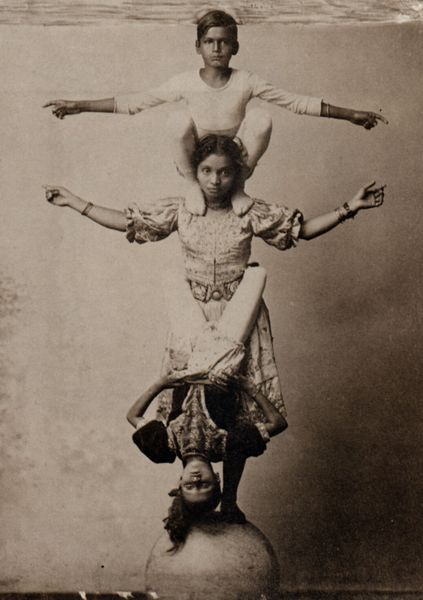
Titel: Mitglieder des Chateri Zirkus
Künstler: Raja Lala Deen Dayal
Schlagwörter: akt, fuß, kopf, mann, nackt, schatten, weiß, frauen, menschen, mädchen, braun, finger, frau, frisur, grau, haar, hintergrund, kleid, köpfe, mund, nase, schwarz, säule, gürtel, ball, rock, tanz, anzug, gesichter, hemd, hose, wand, arm, arme, augen, blicke, gesicht, ärmel, bild, gesten, hände, haare, kostüm, drei, familie, kind, frontal, ohren, puffärmel, schulter, schultern, kinder, beine, taille, bein, füße, schuhe, jungen, sepia, vorführung, treppe, zopf, sport, um 1900, junge, knie, foto, fotografie, oben, photographie, unten, strümpfe, hängen, zigeuner, orient, schwarz weiß, zirkus, kugel, stiefel, kunst, photo, armreif, hängend, ausgestreckt, kostüme, kin, pyramide, globus, indien, stemmen, akrobaten, artist, artisten, balance, kunststück, gleichgewicht, all, turnen, turmbau, kopfstand, kopfüber, inder, balancieren, vintage, fotot, gau, bal, inderin, balanceakt, akroatik, eingestemmt, zirkusnummer, äquilibristik, über kopf, artistik, junde